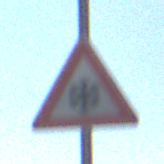
Verkehrszeichen: SchneeOderEisglaette
Umgebung: Outdoor, Suburban
Tageszeit: Midday
Wetter: PartlyCloudy
Licht: Natural
Jahreszeit: NotSpecified
Kontrast: HighContrast